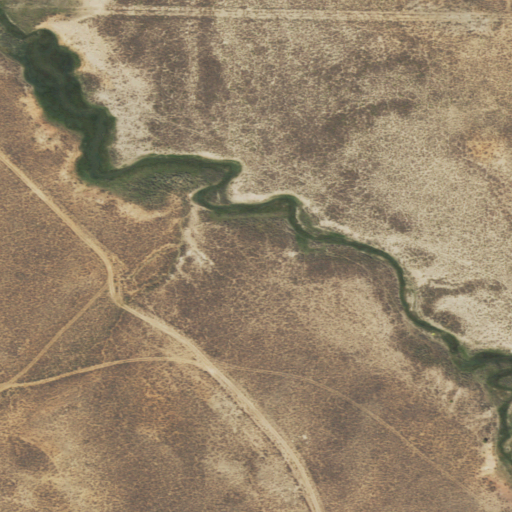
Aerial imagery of valley in Wyoming named Cottonwood Hollow containing only shrub